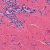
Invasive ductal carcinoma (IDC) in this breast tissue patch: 0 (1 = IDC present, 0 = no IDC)